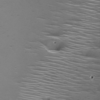
Label: not_dusty